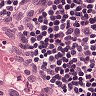
Metastatic tissue present: no